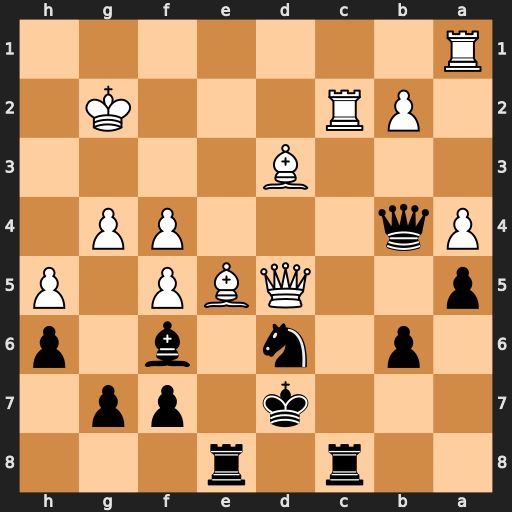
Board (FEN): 2r1r3/3k1pp1/1p1n1b1p/p2QBP1P/Pq3PP1/3B4/1PR3K1/R7
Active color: b
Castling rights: -
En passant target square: -
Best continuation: Rxc2+ Bxc2 Bxe5 fxe5 Qxg4+